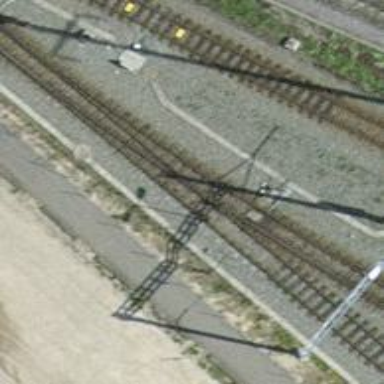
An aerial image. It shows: Narrow gauge railway with electrified contact lines.